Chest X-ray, PA view. Patient: 21 years old, sex F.
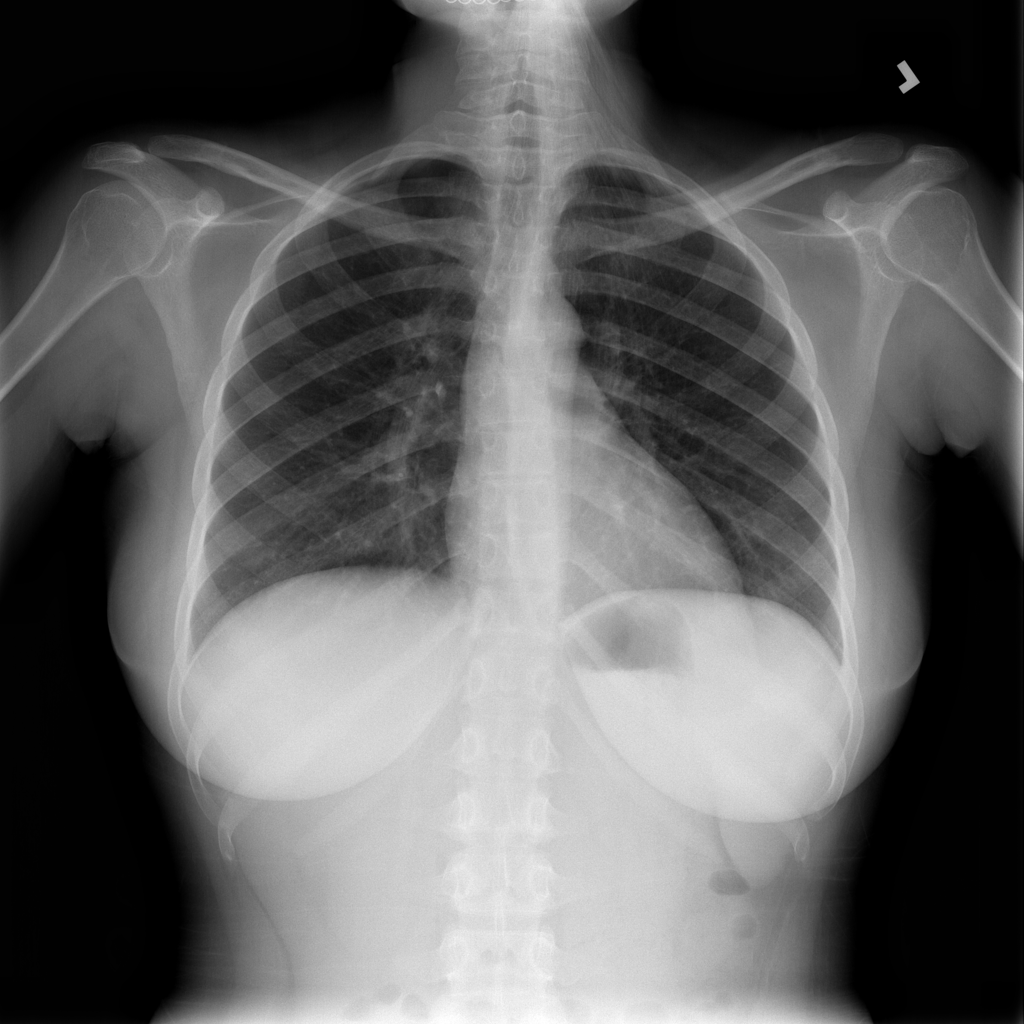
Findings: No Finding